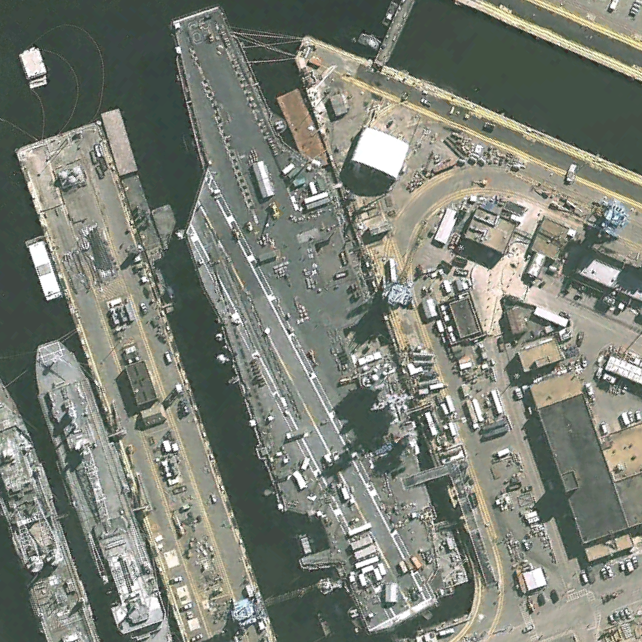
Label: aircraft_carrier